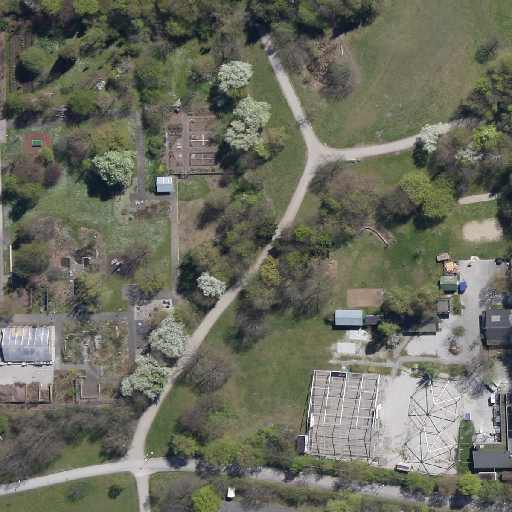
Referring expression: paved road